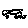
Label: line